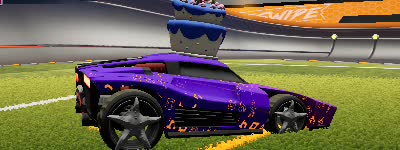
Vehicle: breakout